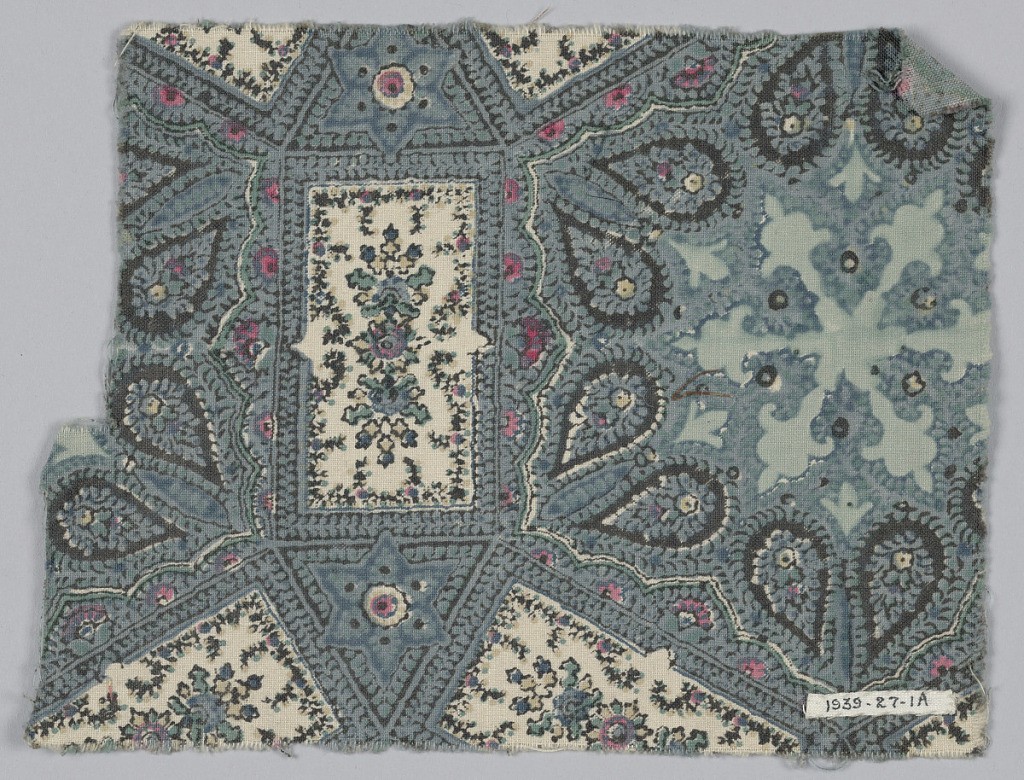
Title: Fragment
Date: late 19th century
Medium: cotton Technique: printed
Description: Fragment inspired by Near Eastern design has six-pointed stars and other compartments with secondary ornament in blue, green and pink.